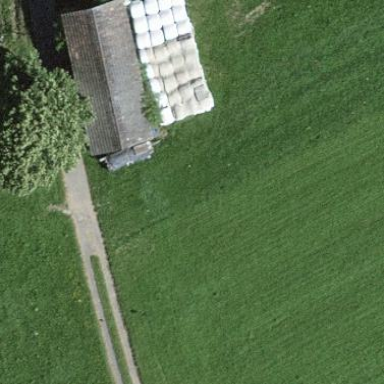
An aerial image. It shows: Rural barn.